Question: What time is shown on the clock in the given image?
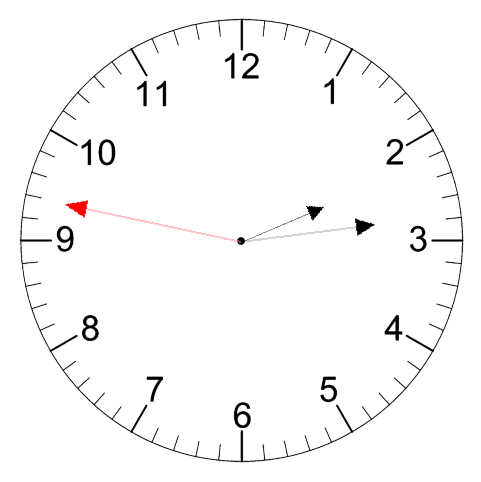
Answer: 02:13:47